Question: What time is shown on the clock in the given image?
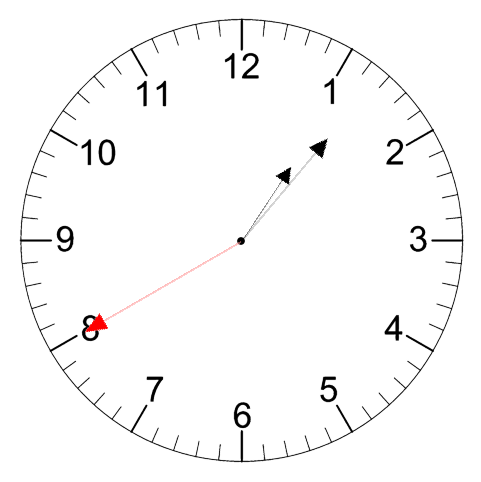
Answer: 01:06:40